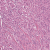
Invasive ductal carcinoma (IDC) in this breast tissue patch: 1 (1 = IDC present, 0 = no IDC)